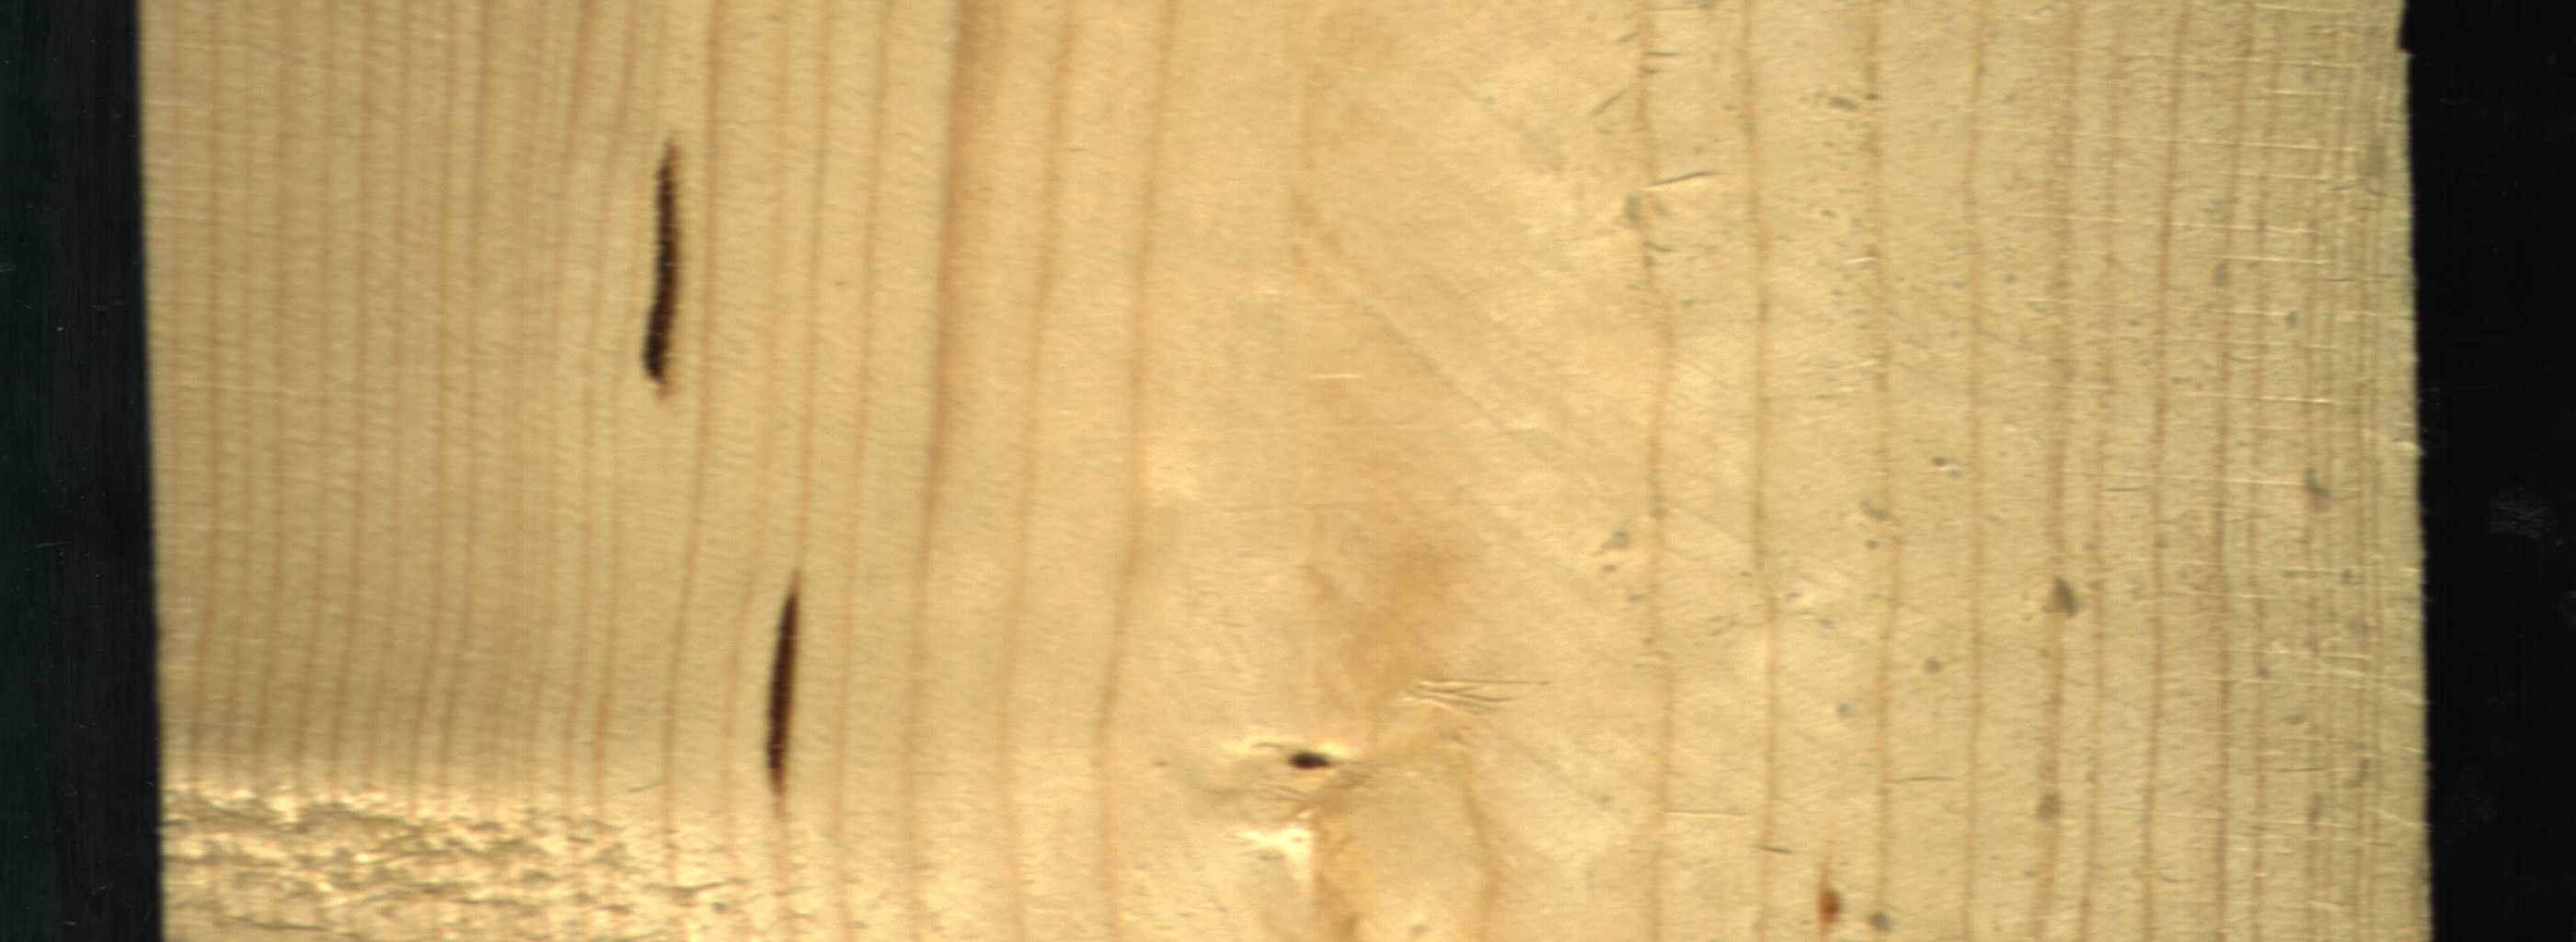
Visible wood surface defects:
resin
resin
Live_Knot